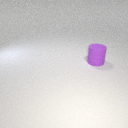
large purple rubber cylinder